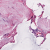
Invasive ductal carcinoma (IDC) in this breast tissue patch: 1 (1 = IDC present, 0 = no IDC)